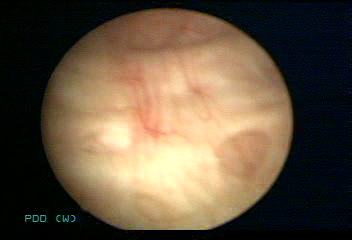
Modality: WLC
Class: Normal mucosa
Bladder cancer association: No